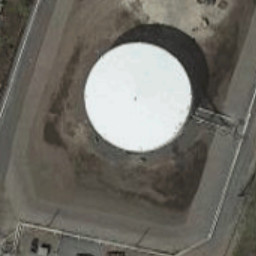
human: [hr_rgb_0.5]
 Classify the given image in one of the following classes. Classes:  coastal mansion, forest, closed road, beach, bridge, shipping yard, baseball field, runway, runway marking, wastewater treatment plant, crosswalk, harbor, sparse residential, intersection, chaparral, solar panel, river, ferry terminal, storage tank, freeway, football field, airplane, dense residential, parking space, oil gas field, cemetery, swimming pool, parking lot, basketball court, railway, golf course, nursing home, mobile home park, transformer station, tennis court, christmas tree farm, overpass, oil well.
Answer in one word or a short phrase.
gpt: storage tank